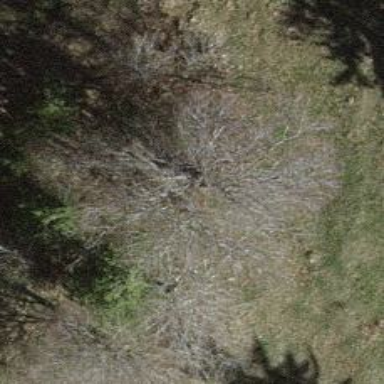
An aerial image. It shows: Single tag "natural: tree."